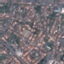
Land use / land cover class: Residential